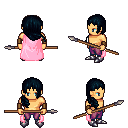
a pixel art fantasy rpg character, male body template, human, tanned skin, pink cape, magenta pants, raven right-swept hairstyle, leather bracers, metal boots, spear, four views (front, back, left, right), 2x2 character sprite sheet, small pixel art, hard edges, no anti-aliasing